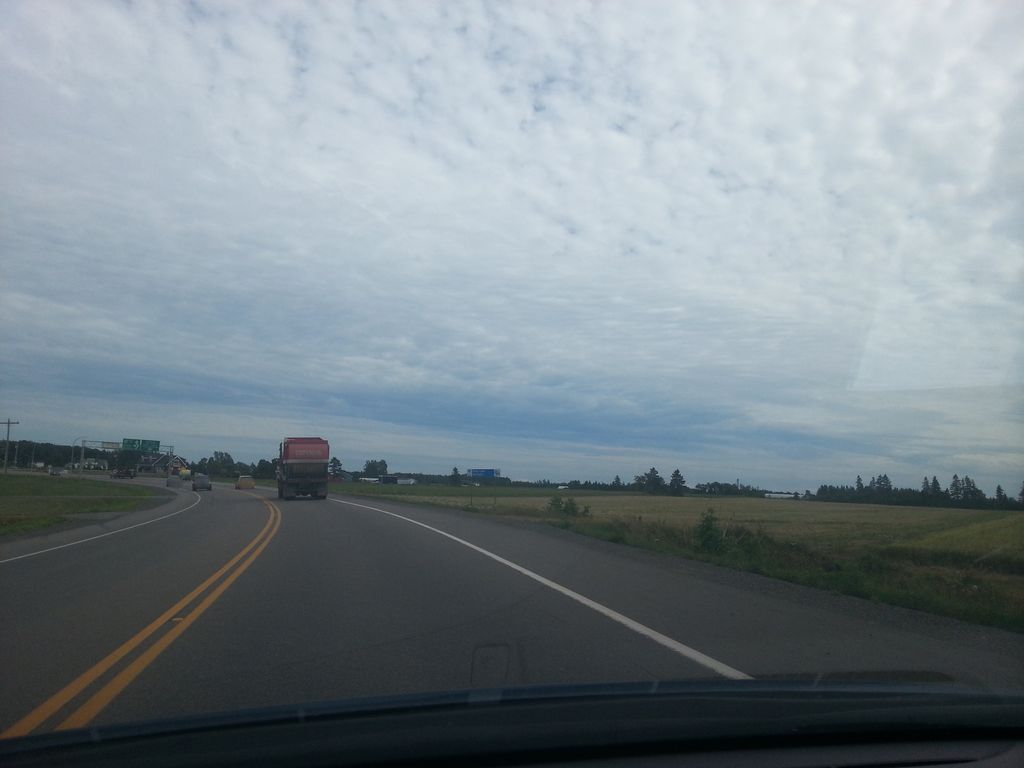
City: charlottetown